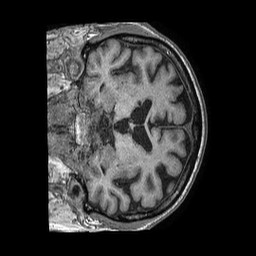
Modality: T1w
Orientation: coronal
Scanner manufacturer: philips
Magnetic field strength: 1.5 T
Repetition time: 0.007552 s
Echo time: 0.003438 s